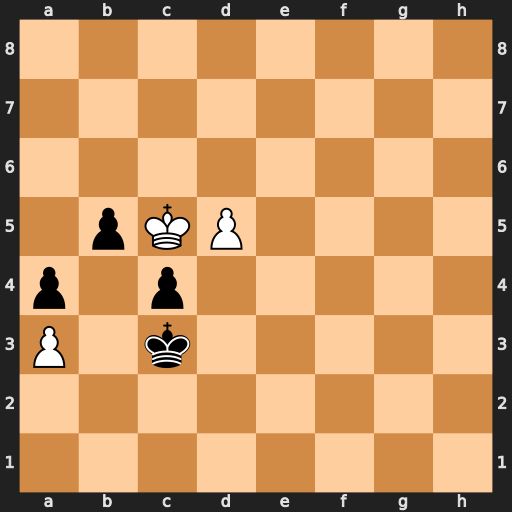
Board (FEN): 8/8/8/1pKP4/p1p5/P1k5/8/8
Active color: w
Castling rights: -
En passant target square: -
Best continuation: d6 Kb3 d7